Field crop: maize
Growth stage: 2
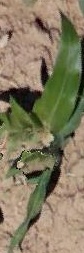
Species: maize